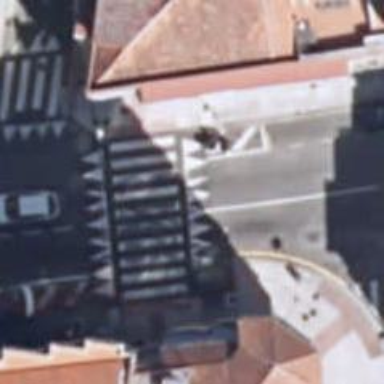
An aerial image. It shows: Uncontrolled zebra crossing with table for traffic calming.